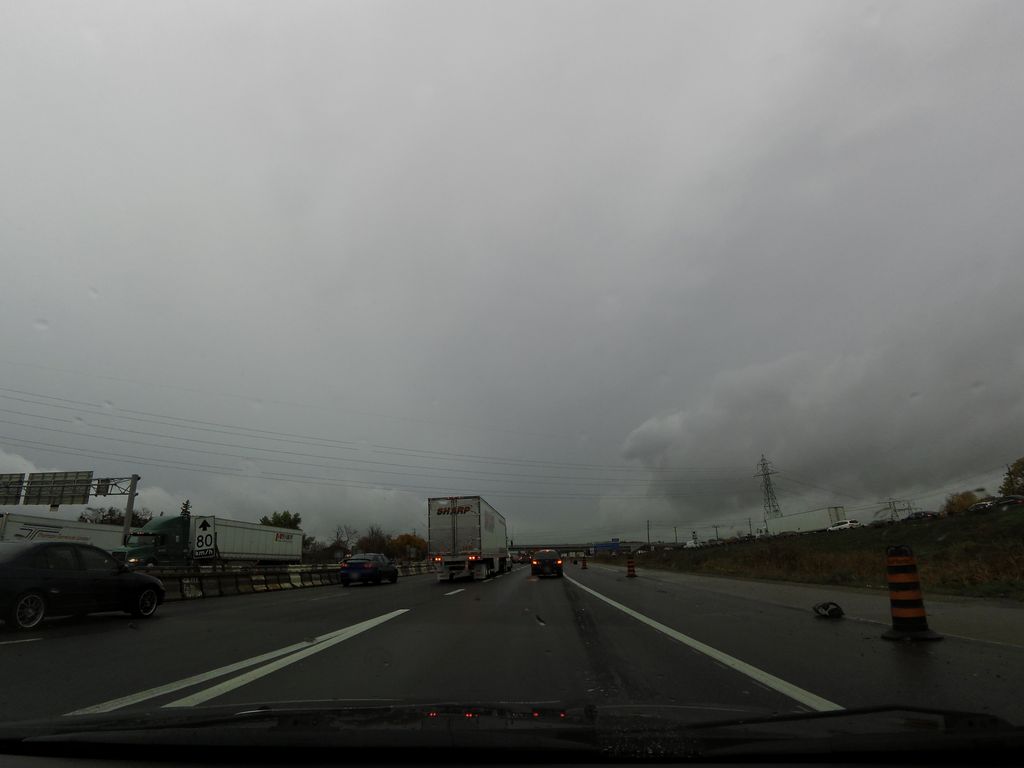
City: kitchener-waterloo